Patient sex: M
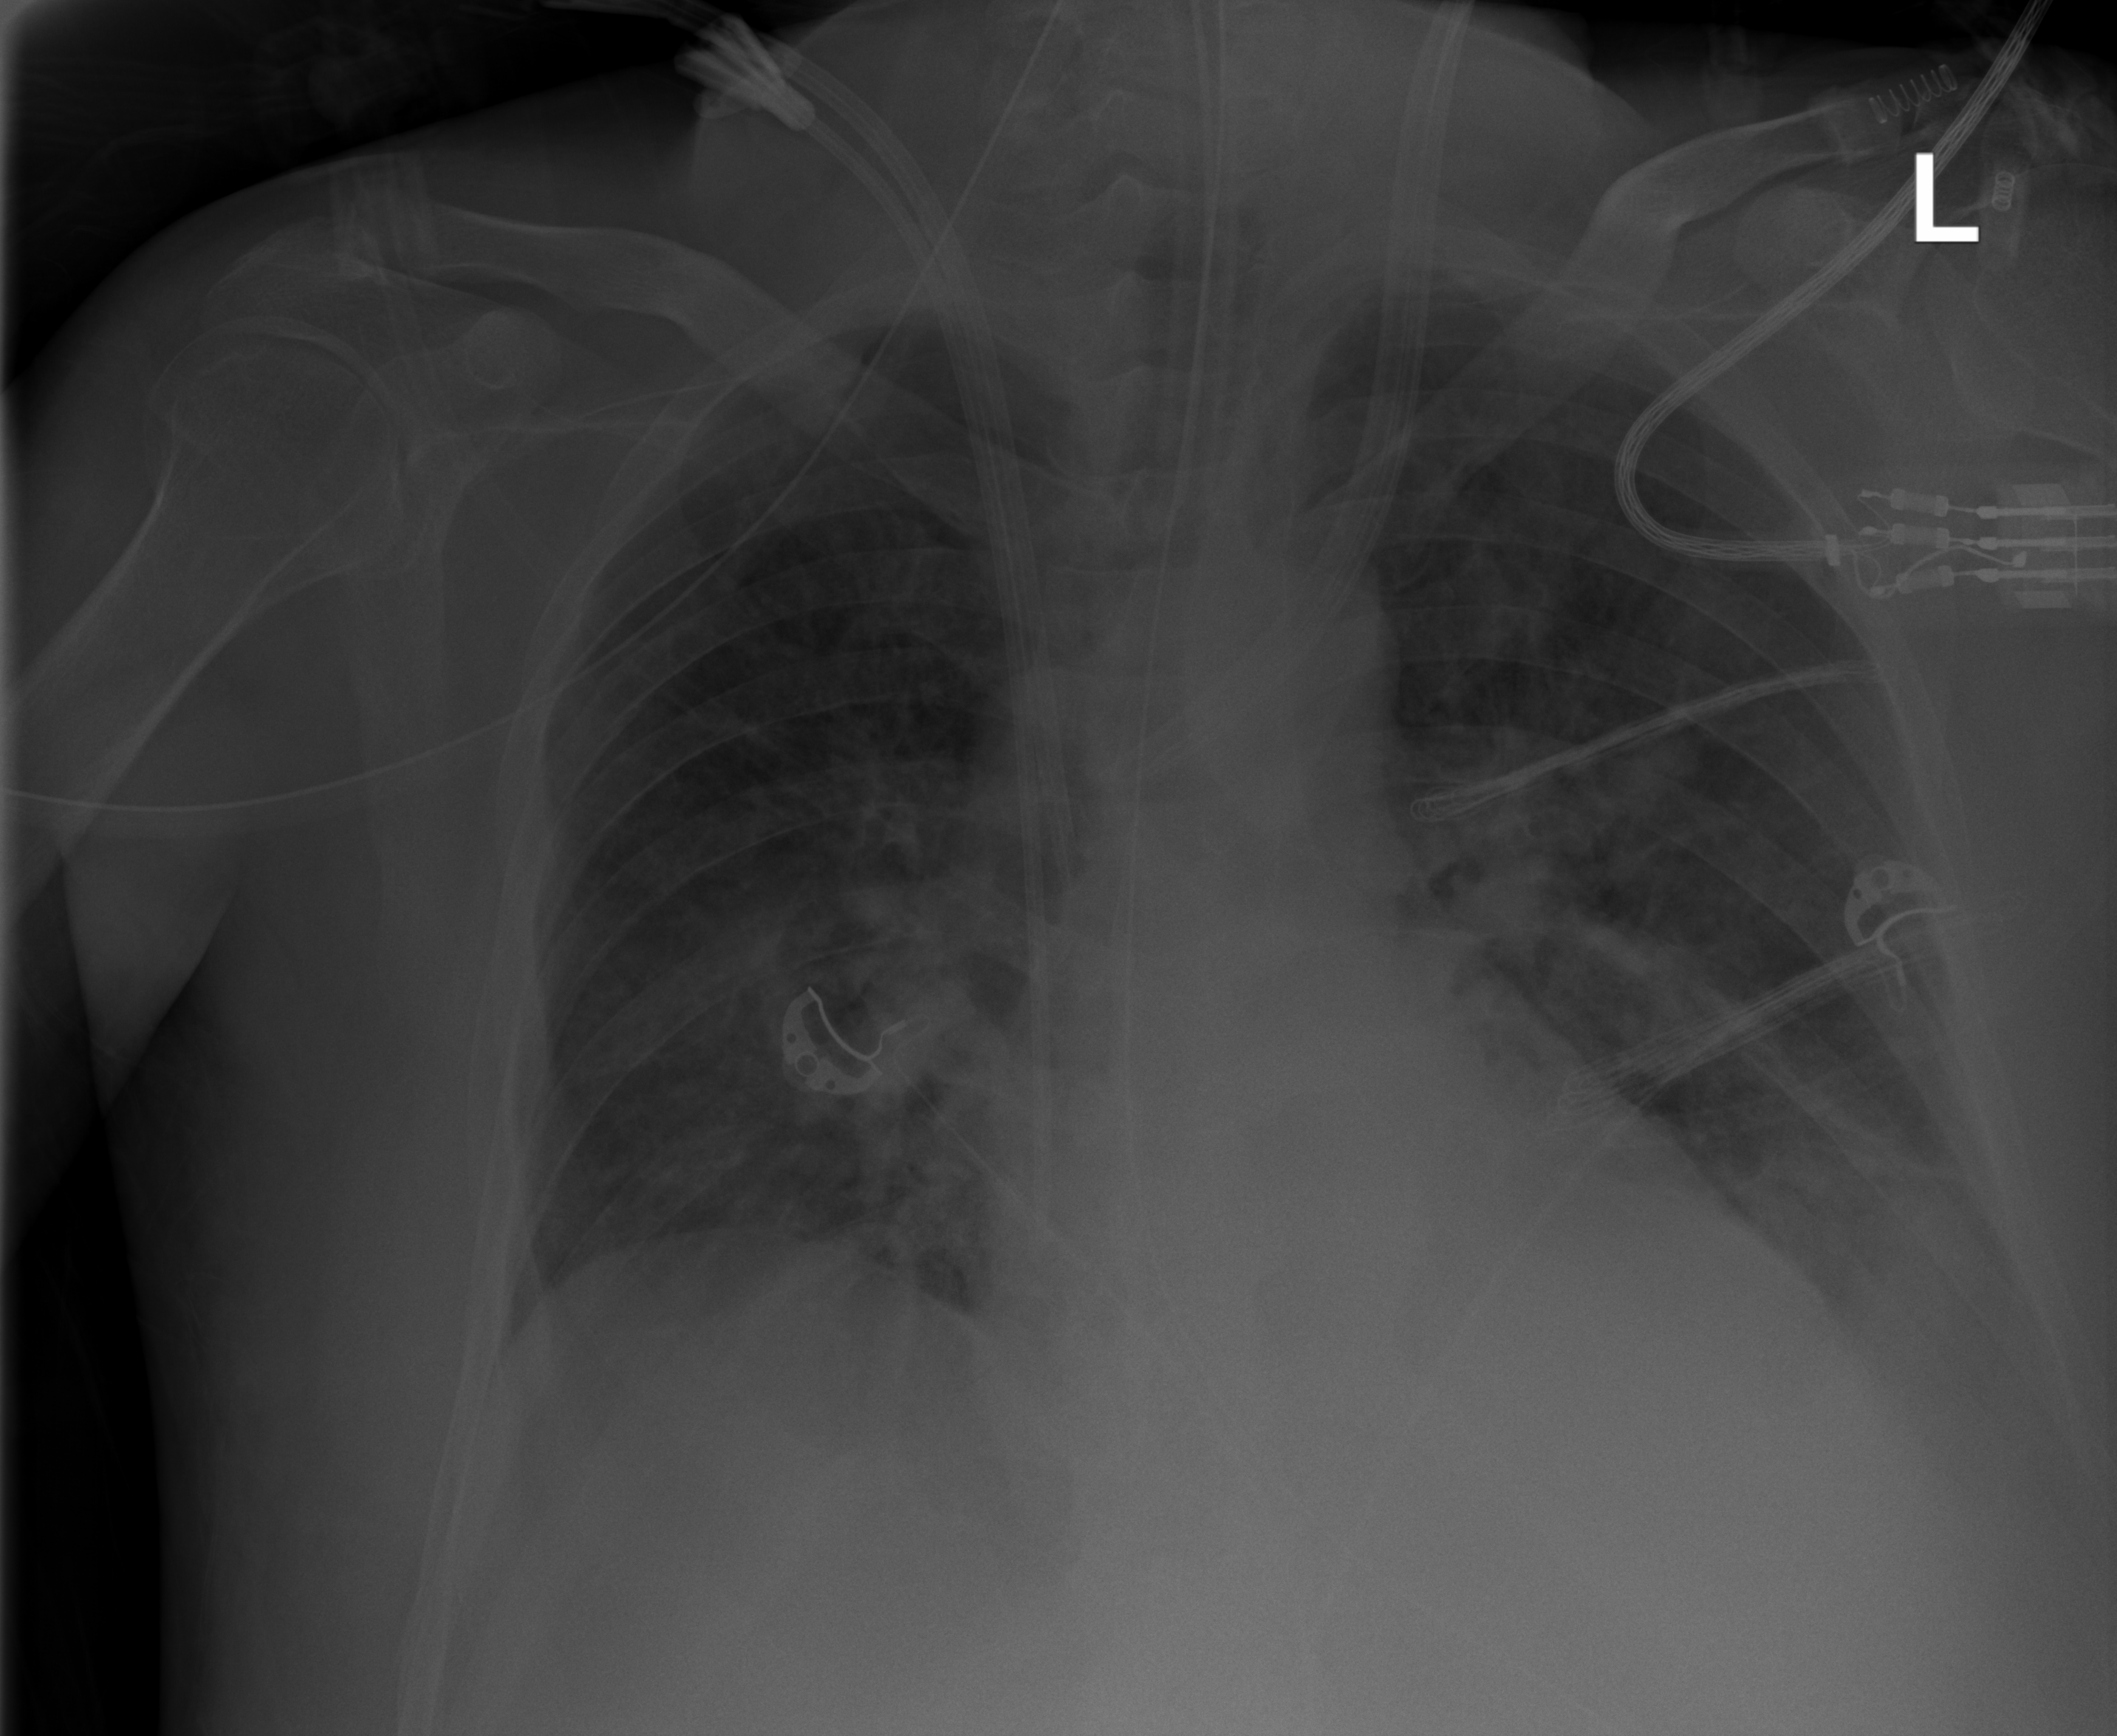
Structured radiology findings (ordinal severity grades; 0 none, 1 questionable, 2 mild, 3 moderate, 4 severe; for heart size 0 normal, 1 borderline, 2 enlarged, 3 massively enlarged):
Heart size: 1
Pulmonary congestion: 2
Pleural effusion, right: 0
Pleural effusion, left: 2
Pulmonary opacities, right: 2
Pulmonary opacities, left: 2
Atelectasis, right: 2
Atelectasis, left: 2